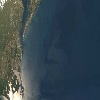
Label: water